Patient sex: M
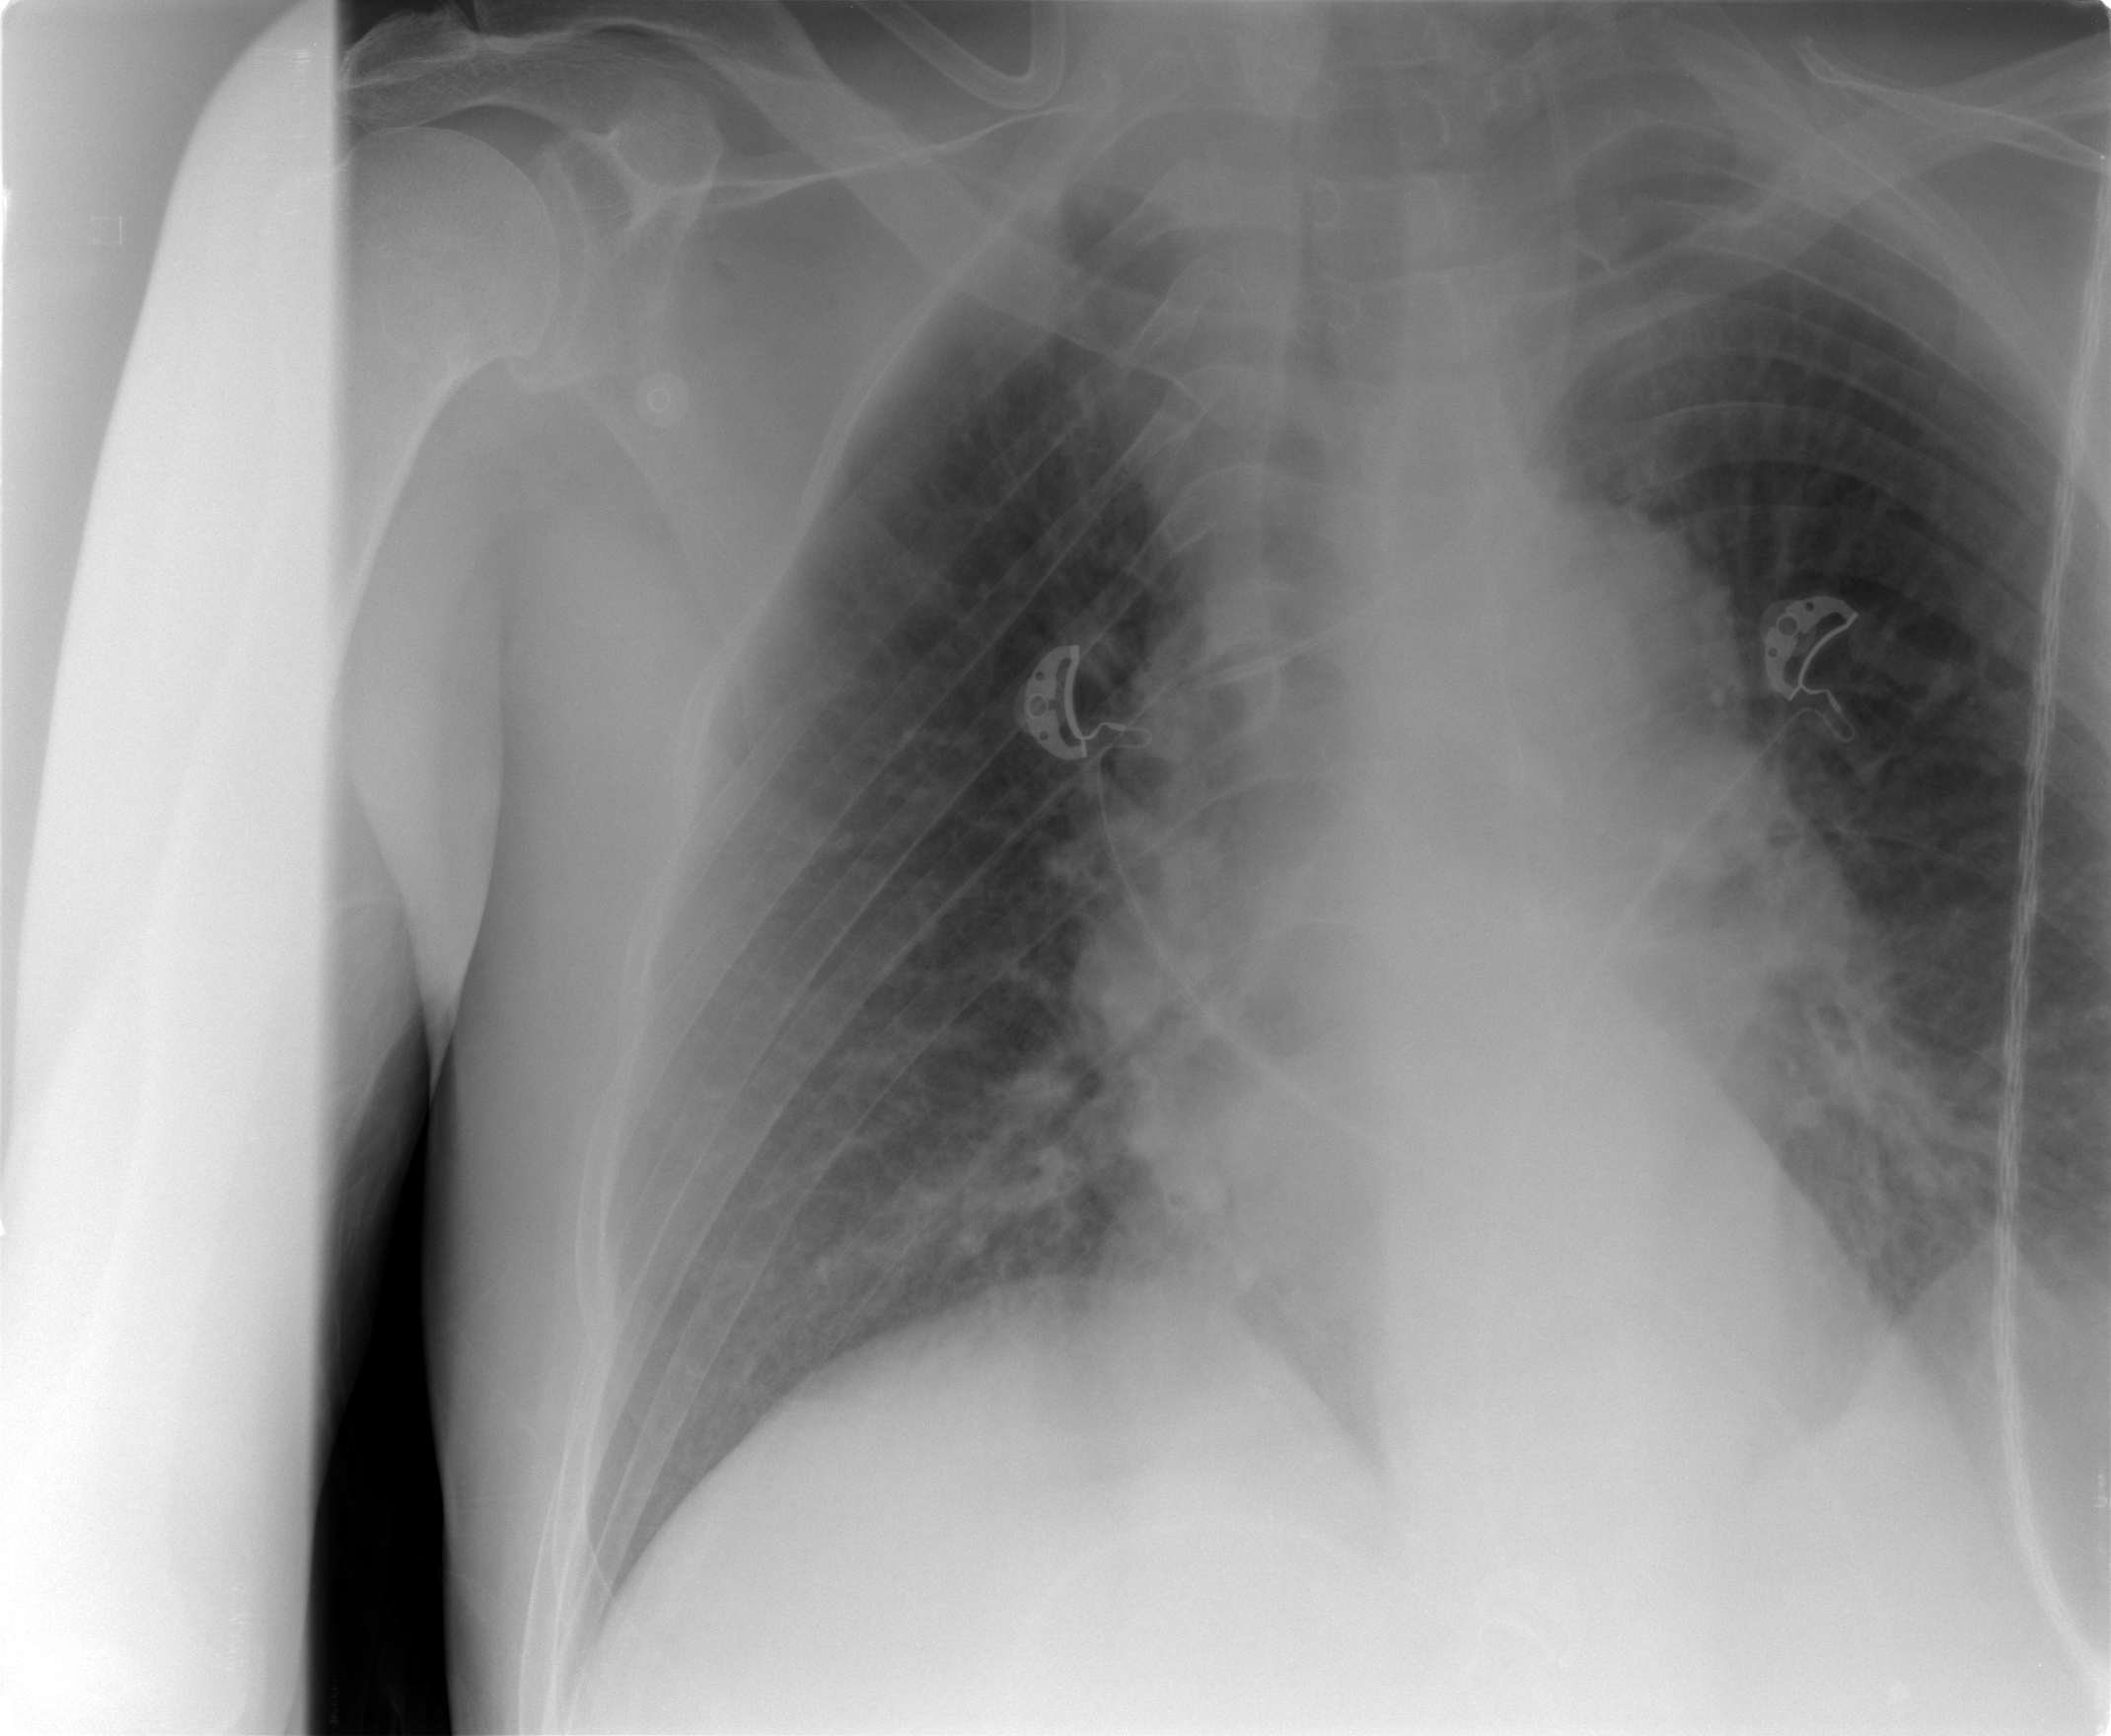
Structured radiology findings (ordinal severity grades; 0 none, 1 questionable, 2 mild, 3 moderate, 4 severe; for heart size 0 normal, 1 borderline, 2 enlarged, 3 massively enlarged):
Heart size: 0
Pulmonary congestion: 2
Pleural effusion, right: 0
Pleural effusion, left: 0
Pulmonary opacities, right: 1
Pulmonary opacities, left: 1
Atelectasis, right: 2
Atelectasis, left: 2